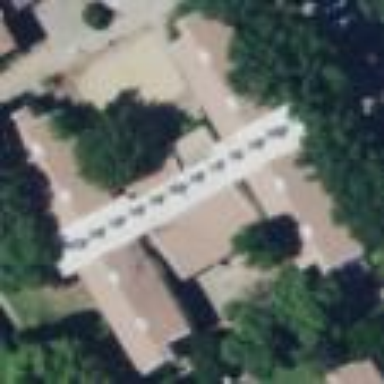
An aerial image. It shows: Dormitory building.